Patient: sex M, age 76
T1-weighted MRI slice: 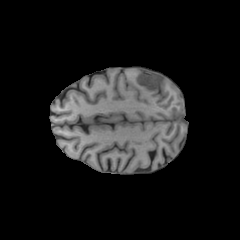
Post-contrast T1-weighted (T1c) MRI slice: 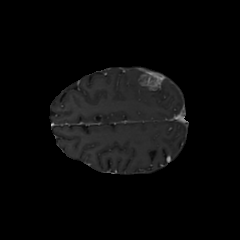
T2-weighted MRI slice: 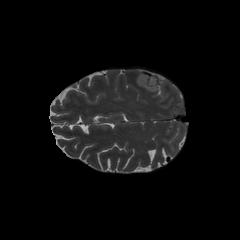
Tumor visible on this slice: yes
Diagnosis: Glioblastoma, IDH-wildtype
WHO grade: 4